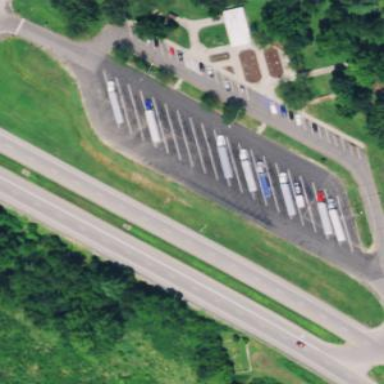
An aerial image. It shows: Rest area along the road.